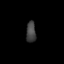
Tissue: skin
Cell type: Epithelial cells
Senescence score: 0.2821
Nuclear area (px): 202
Mean DAPI intensity: 64.53